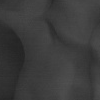
Atmospheric dust classification: not_dusty